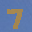
Label: 7